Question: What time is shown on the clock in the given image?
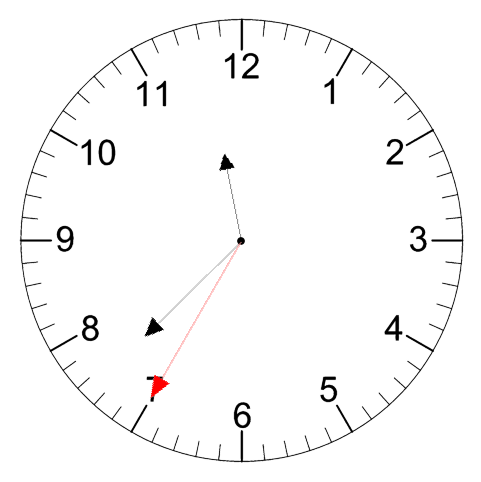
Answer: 11:37:35